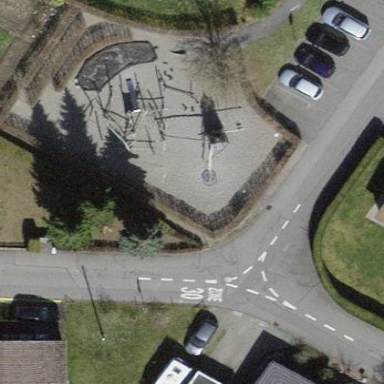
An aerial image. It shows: Playground area for leisure land.